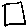
Label: square